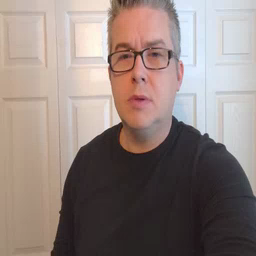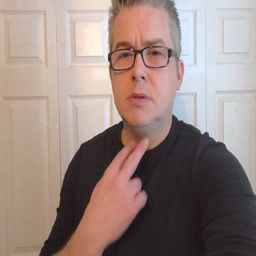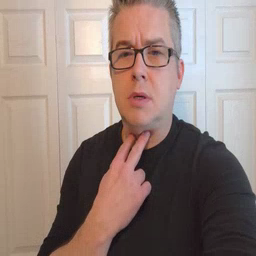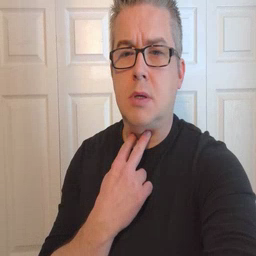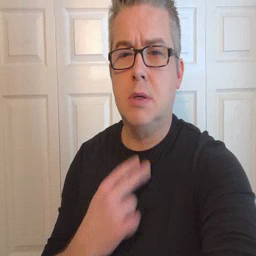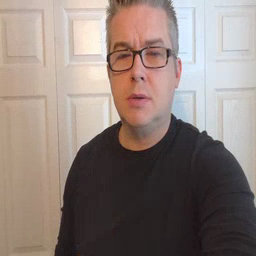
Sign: stuck